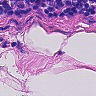
Metastatic tissue present: no